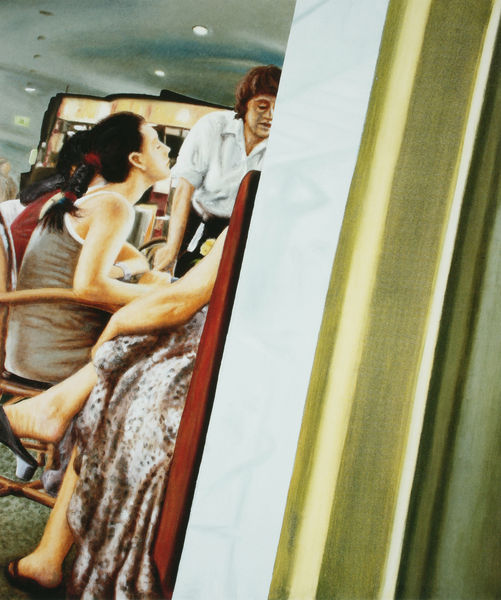
Titel: Jezabel
Künstler: Joseas R. Helmes
Standort: Berlin
Institution: Fischer Kunsthandel & Edition
Schlagwörter: blau, fuß, hand, kopf, mann, nackt, weiß, frauen, gelb, grün, menschen, mädchen, sitzen, abend, ausschnitt, bar, damen, ellbogen, fenster, frau, frisur, grau, haar, hintergrund, kleid, lampe, lampen, licht, raum, schwarz, stuhl, stühle, tisch, tür, vordergrund, zimmer, ölbild, blick, rot, beige, leute, malerei, rock, hemd, kellner, kneipe, lokal, trinken, wand, arm, arme, bluse, böse, falten, mensch, rahmen, spiegel, vorhang, öl, haare, realismus, sessel, decke, schräg, schulter, schultern, beine, bein, füße, seitlich, strand, armlehne, ecke, hopper, unterhaltung, schuhe, modern, zug, beleuchtung, nacken, beobachter, essen, zopf, umkleide, türrahmen, sandalen, ellenbogen, model, fotorealistisch, betrachter, foto, photographie, unten, fotorealismus, restaurant, hinten, druck, seite, bedienung, schuh, fragment, kellnerin, sandale, hyperrealismus, garderobe, bestellung, mittelgrund, froschperspektive, foyer, gast, deckenbeleuchtung, artdeko, bestellen, blickwinkel, top, abteil, edward, haargummi, kabiene, nach 2000, rstaurant, schmincktische, unterredung, usised<